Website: crate-barrel
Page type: customer-info-address
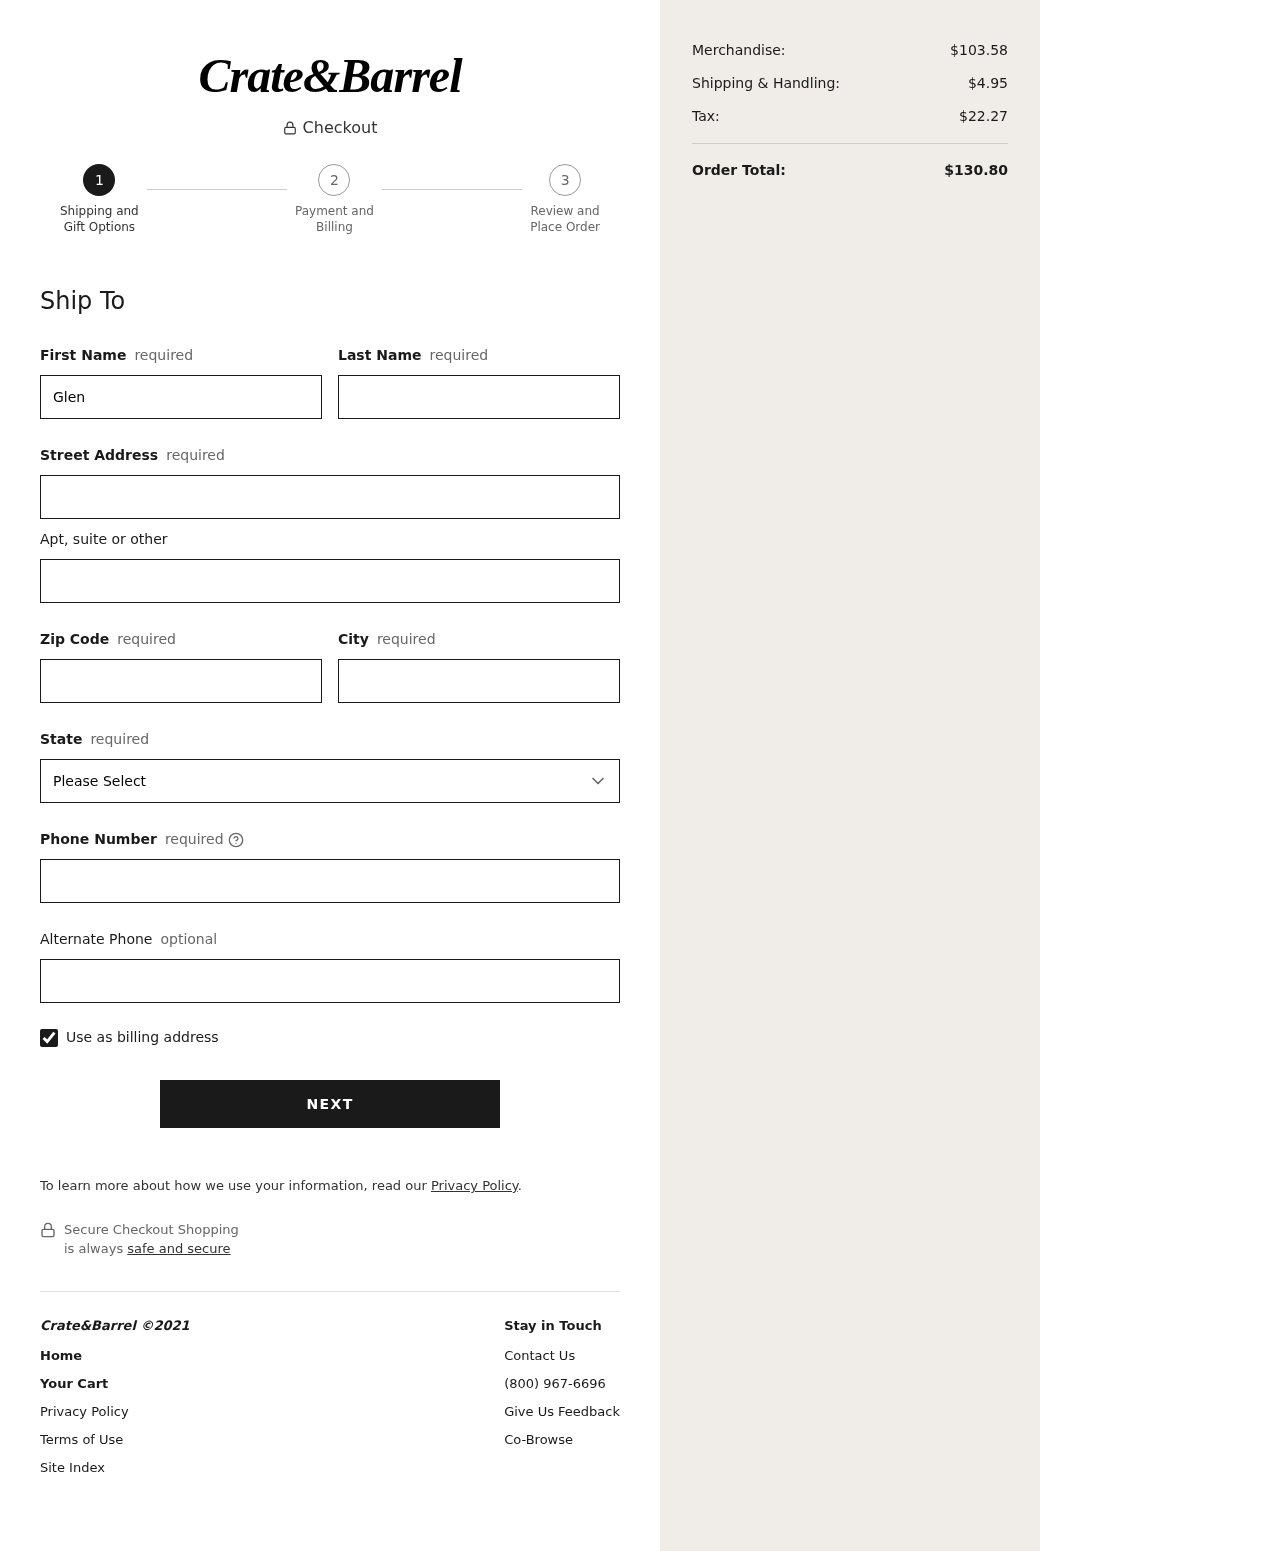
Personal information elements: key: PII_STATE
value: New Mexico
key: PII_FIRSTNAME
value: Glenda
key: PII_LASTNAME
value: Welch
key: PII_STREET
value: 0294 Morgan Fort Apt. 039
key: PII_POSTCODE
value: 11943
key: PII_CITY
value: Mosleyville
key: PII_PHONE
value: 3329246623
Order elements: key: ORDER_SUBTOTAL
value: $103.58
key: ORDER_SHIPPING_COST
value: $4.95
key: ORDER_TAX
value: $22.27
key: ORDER_TOTAL
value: $130.80